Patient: sex F, age 60
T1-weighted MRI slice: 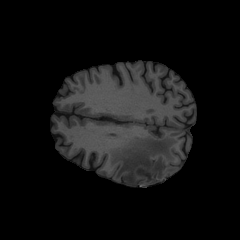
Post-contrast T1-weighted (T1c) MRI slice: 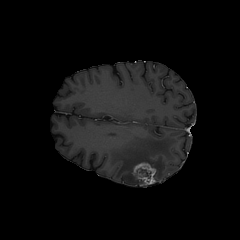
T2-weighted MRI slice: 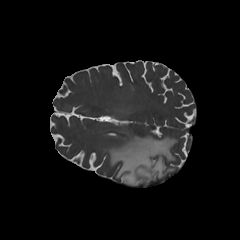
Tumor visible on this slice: yes
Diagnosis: Glioblastoma, IDH-wildtype
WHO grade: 4